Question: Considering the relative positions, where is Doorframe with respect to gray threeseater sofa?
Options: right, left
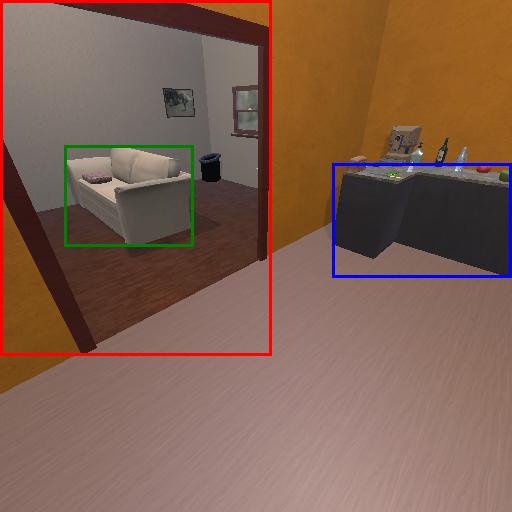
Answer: right